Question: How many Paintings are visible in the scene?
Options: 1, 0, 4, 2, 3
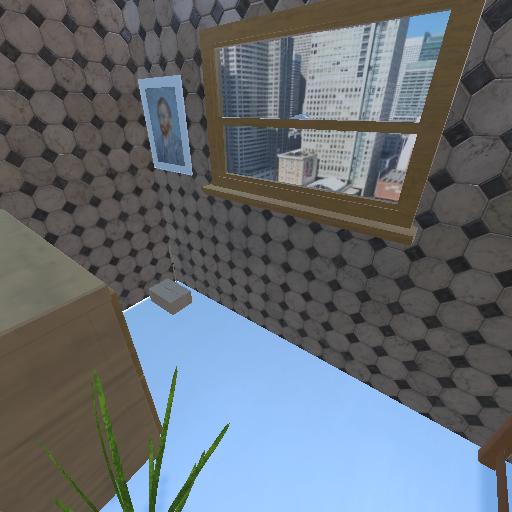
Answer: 1